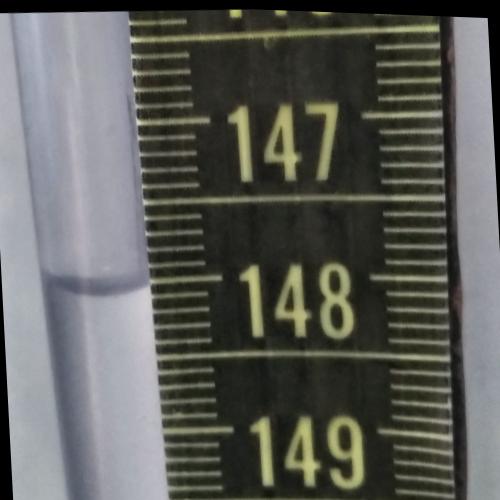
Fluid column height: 148.0 cm